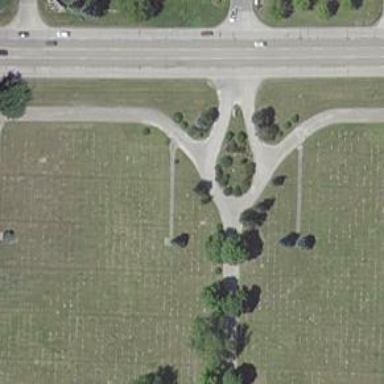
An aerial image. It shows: Historic memorial site.